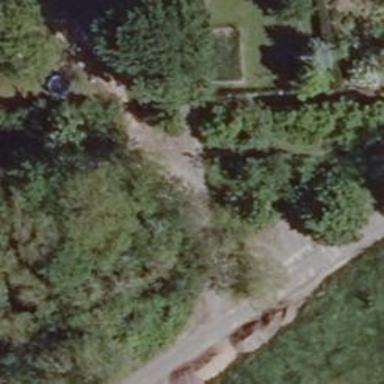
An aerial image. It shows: Path covered in grass.